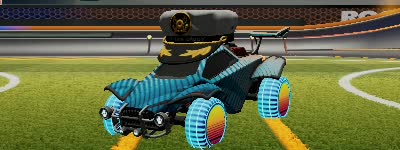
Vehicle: octane